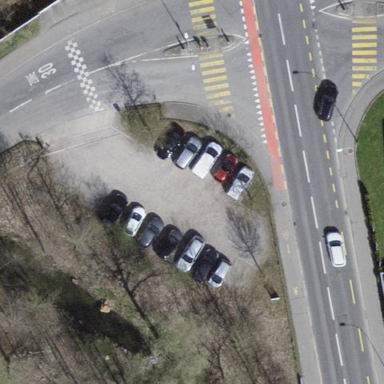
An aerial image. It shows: Parking area with surface.